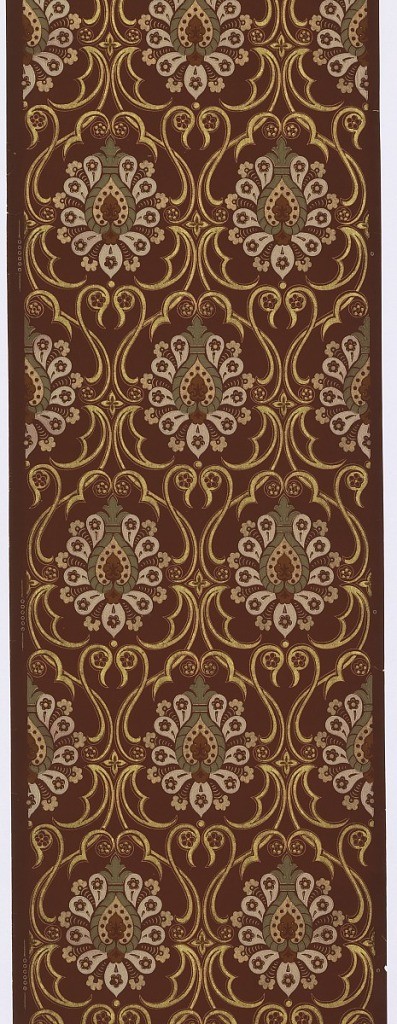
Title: Sidewall
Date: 1905–1915
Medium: Machine-printed paper
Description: On burgundy ground, rounded floral arabesques with petals in gray, pink, and scrolls in yellow.